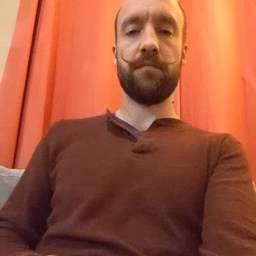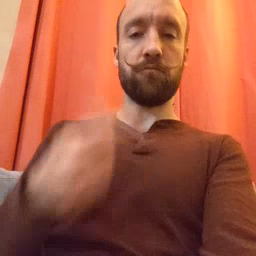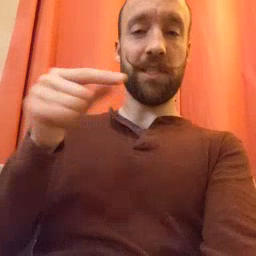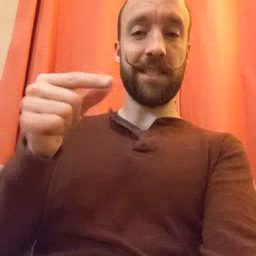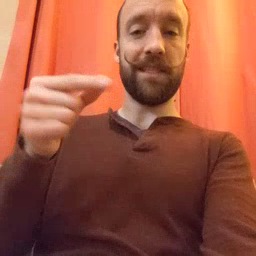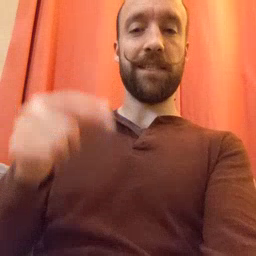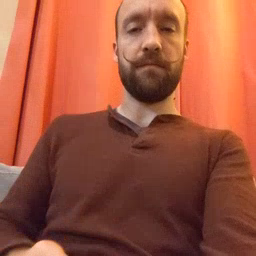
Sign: green